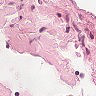
Metastatic tissue present: no